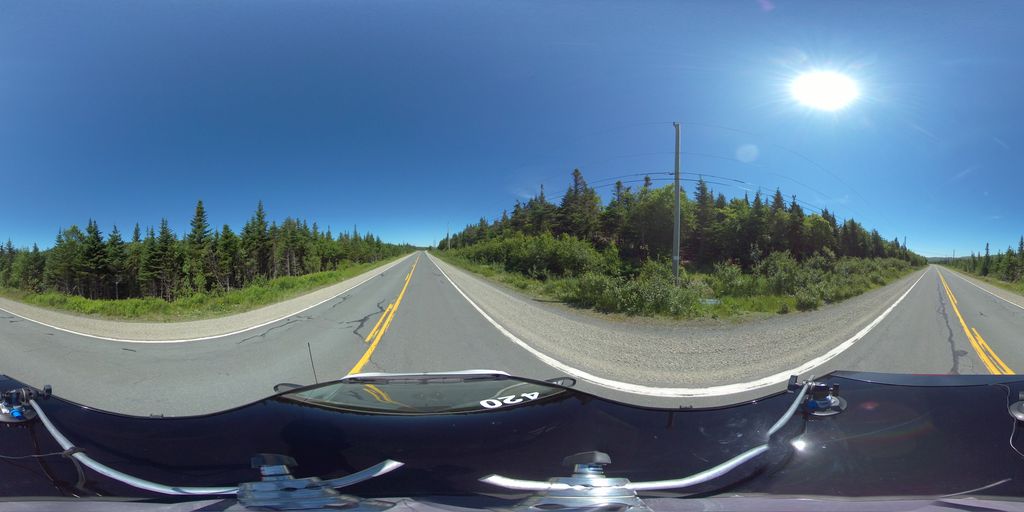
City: st_johns